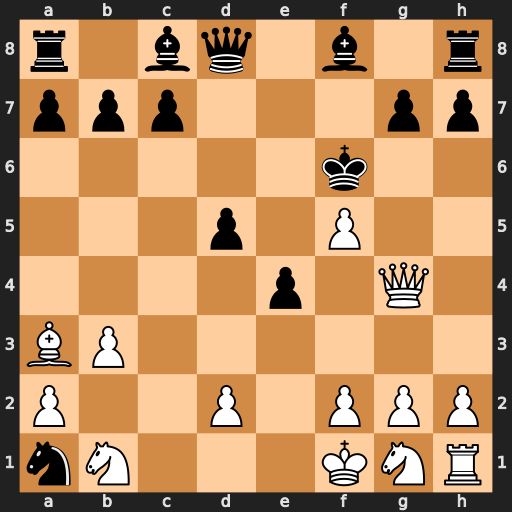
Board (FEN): r1bq1b1r/ppp3pp/5k2/3p1P2/4p1Q1/BP6/P2P1PPP/nN3KNR
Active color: w
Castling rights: -
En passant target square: -
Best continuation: Qh4+ Kf7 Qxd8